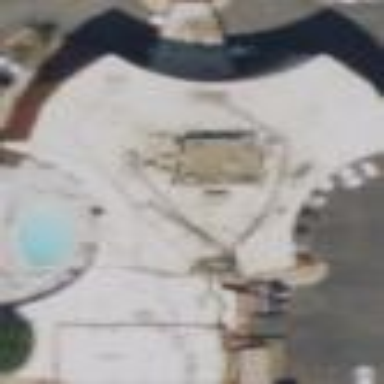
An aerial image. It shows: Hotel building.